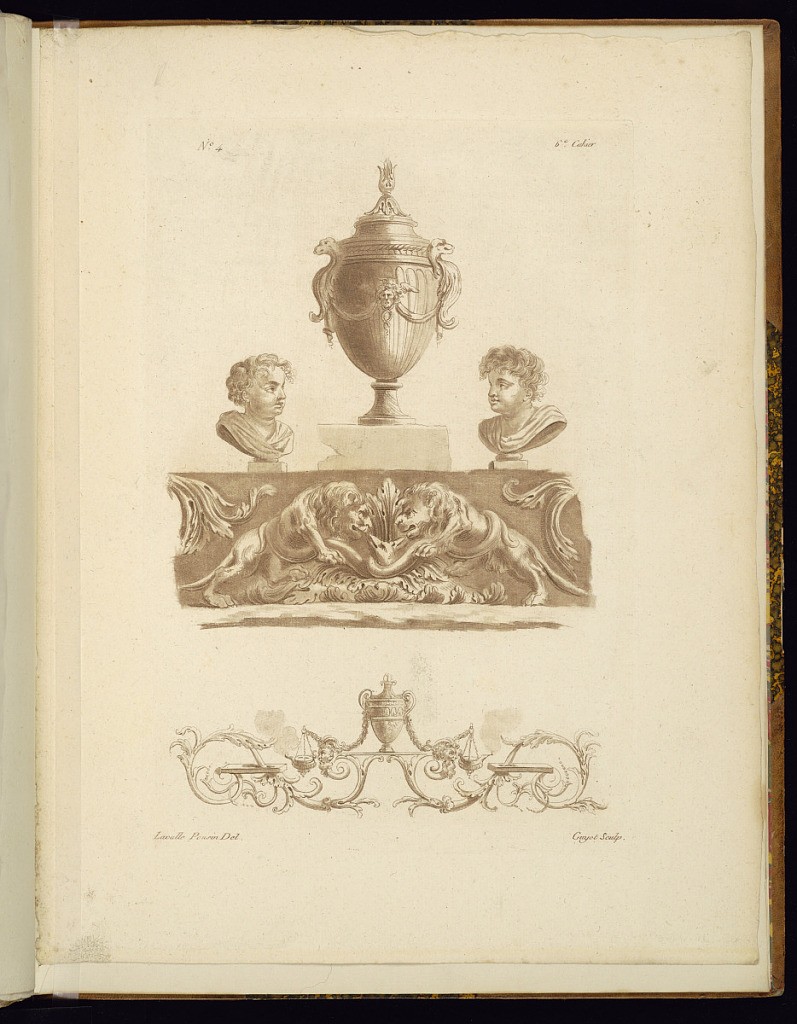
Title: Arabesque Ornament Design
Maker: Etienne de Lavallée, French, 1735 – 1802
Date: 1788–89
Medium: Aquatint and etching on laid paper
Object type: Print
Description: A plate with an arabesque ornament design below featuring a vase, faun head masks, incense burners and scrolling acanthus leaf motifs. Above a fluted lidded vase with an acanthus leaf finial, with creatures as handles and the winged head of Apollo on its body, flanked by two portrait busts, all placed on a carved stone decorated with two lions fighting each other with acanthus leaf motifs. The plate is signed and numbered.